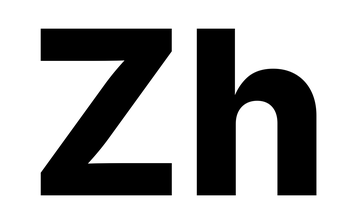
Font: Inter_ExtraBold